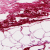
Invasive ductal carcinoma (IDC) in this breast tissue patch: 0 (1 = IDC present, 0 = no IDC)